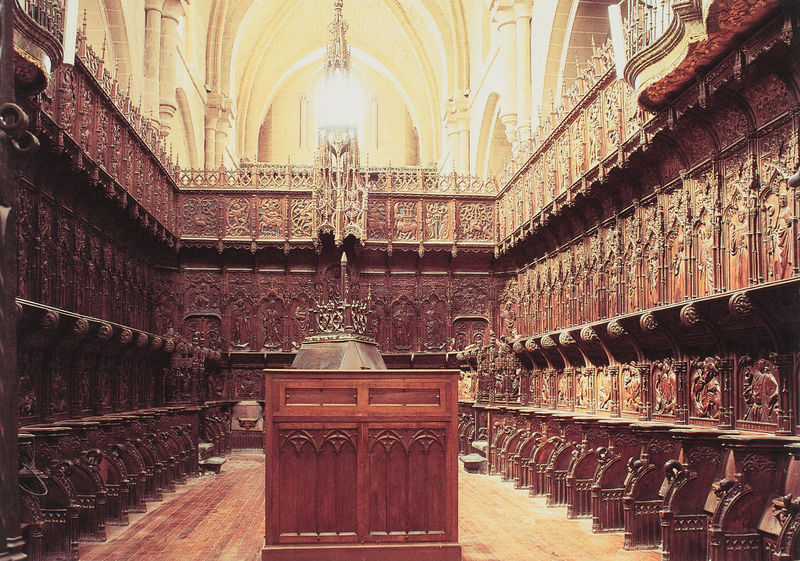
Titel: Sillería del Coral; Chorgestühl, Miserikordie
Künstler: Juan de Bruselas
Institution: Zamora, Heilige Kathedrale
Schlagwörter: dunkel, braun, bunt, fenster, holz, licht, raum, schmuck, stuhl, stühle, muster, ornament, alt, kirche, sonne, england, relief, schiff, sitze, bogen, figuren, treppe, gestühl, ornamente, verzierung, foto, fotografie, photographie, kloster, dom, strahlen, becken, altar, bänke, kathedrale, pult, schnitzerei, photo, lettner, mittelschiff, dienste, gotisch, kanzel, mittelalter, altarraum, chor, lesepult, heilige, london, sitzbank, empor, christentum, geschnitzt, schnitzereien, basilika, romanisch, krichenraum, fiale, schnitz, chorgestühl, spätmittelalter, hochstuhl, sakramentshaus, holz geschnitzt, gtik, gestül